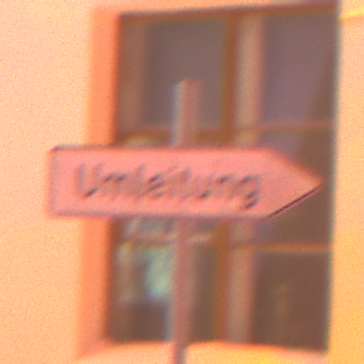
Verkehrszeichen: UmleitungswegweiserRechtsweisend
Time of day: Night
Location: Outdoor (Urban)
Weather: Overcast
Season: Winter
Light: Artificial